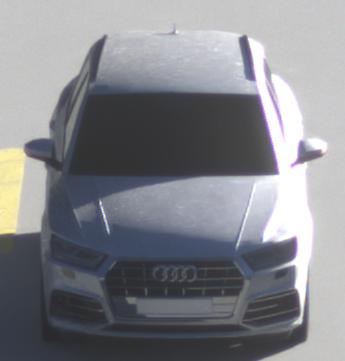
Make: Audi
Model: Q5 45 TFSI
Detailed model: Q5 (FY)
Model produced from: 2019/01
Model produced until: 2019/05
Doors: 5
Color: white
Road condition: dry road
Daytime: sunrise or sunset
Contrast: medium contrast